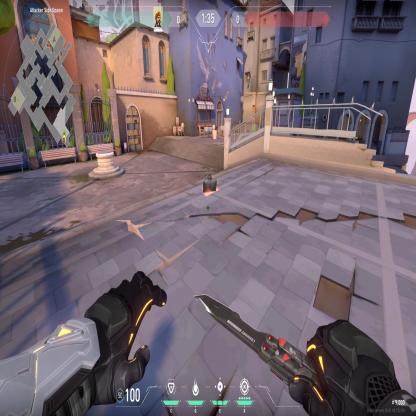
Label: dropped spike